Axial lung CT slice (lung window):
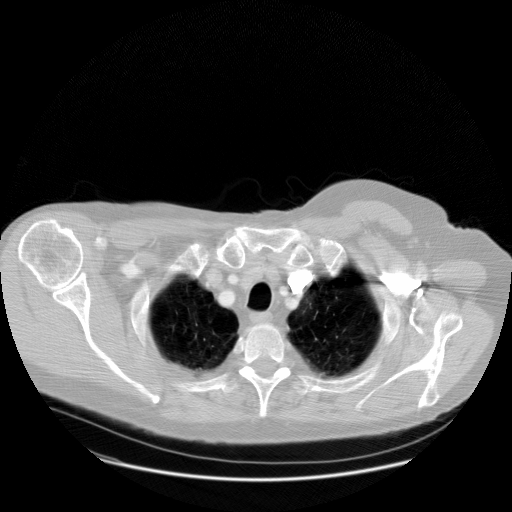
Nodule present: no